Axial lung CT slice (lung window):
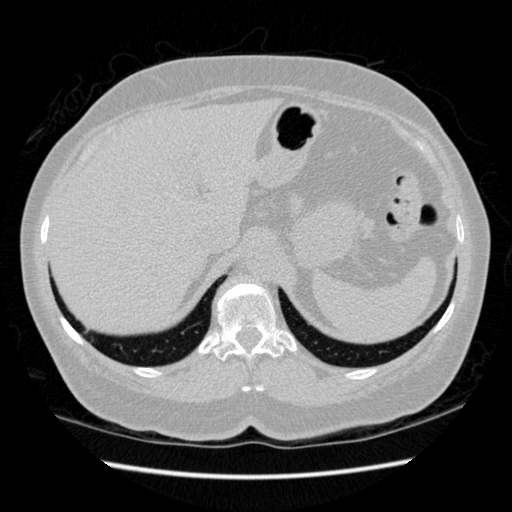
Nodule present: no